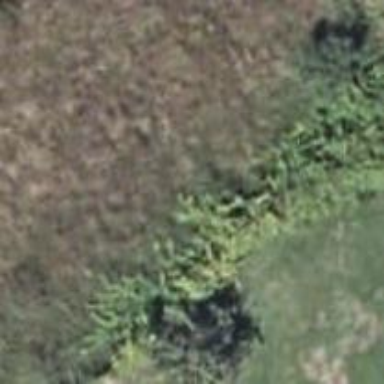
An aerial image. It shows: Fence.